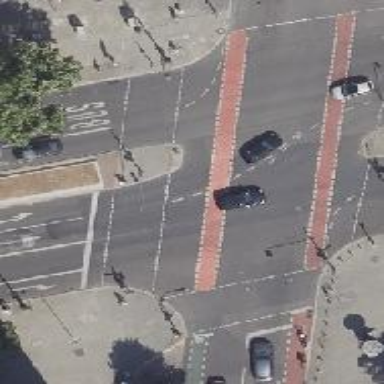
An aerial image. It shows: Traffic island located on footway.